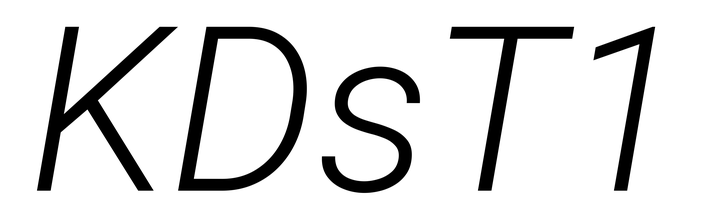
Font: Roboto-Italic_Light_Italic